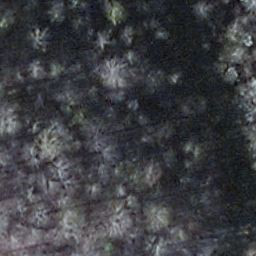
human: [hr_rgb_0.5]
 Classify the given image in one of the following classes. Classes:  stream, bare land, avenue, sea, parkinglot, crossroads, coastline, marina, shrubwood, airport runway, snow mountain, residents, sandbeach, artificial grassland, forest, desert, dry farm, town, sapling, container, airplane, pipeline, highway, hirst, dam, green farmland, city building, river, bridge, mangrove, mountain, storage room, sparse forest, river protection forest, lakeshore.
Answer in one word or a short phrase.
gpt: shrubwood